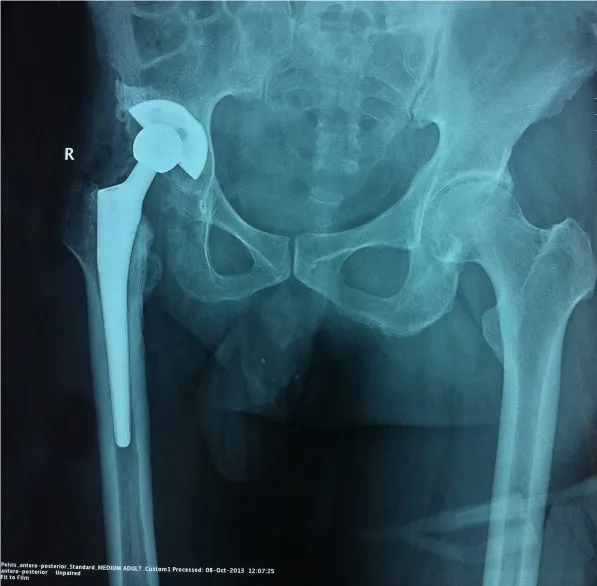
A post-operative anterio-posterior X-ray shows placement of a metallic prosthetic joint with proper prosthetic alignment.
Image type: radiology (x_ray)